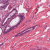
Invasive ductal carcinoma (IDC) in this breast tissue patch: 1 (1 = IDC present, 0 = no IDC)